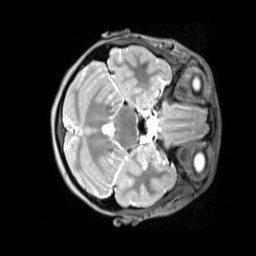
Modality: T2w
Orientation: axial
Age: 11
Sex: female
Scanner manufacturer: siemens
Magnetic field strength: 3 T
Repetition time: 3.2 s
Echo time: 0.408 s